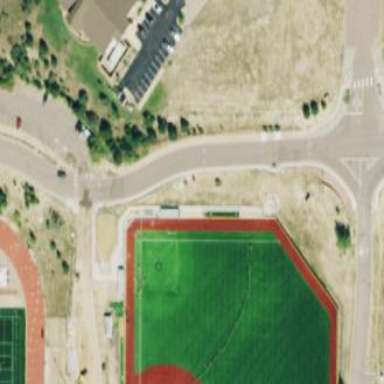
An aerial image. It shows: Baseball pitch for leisure land.